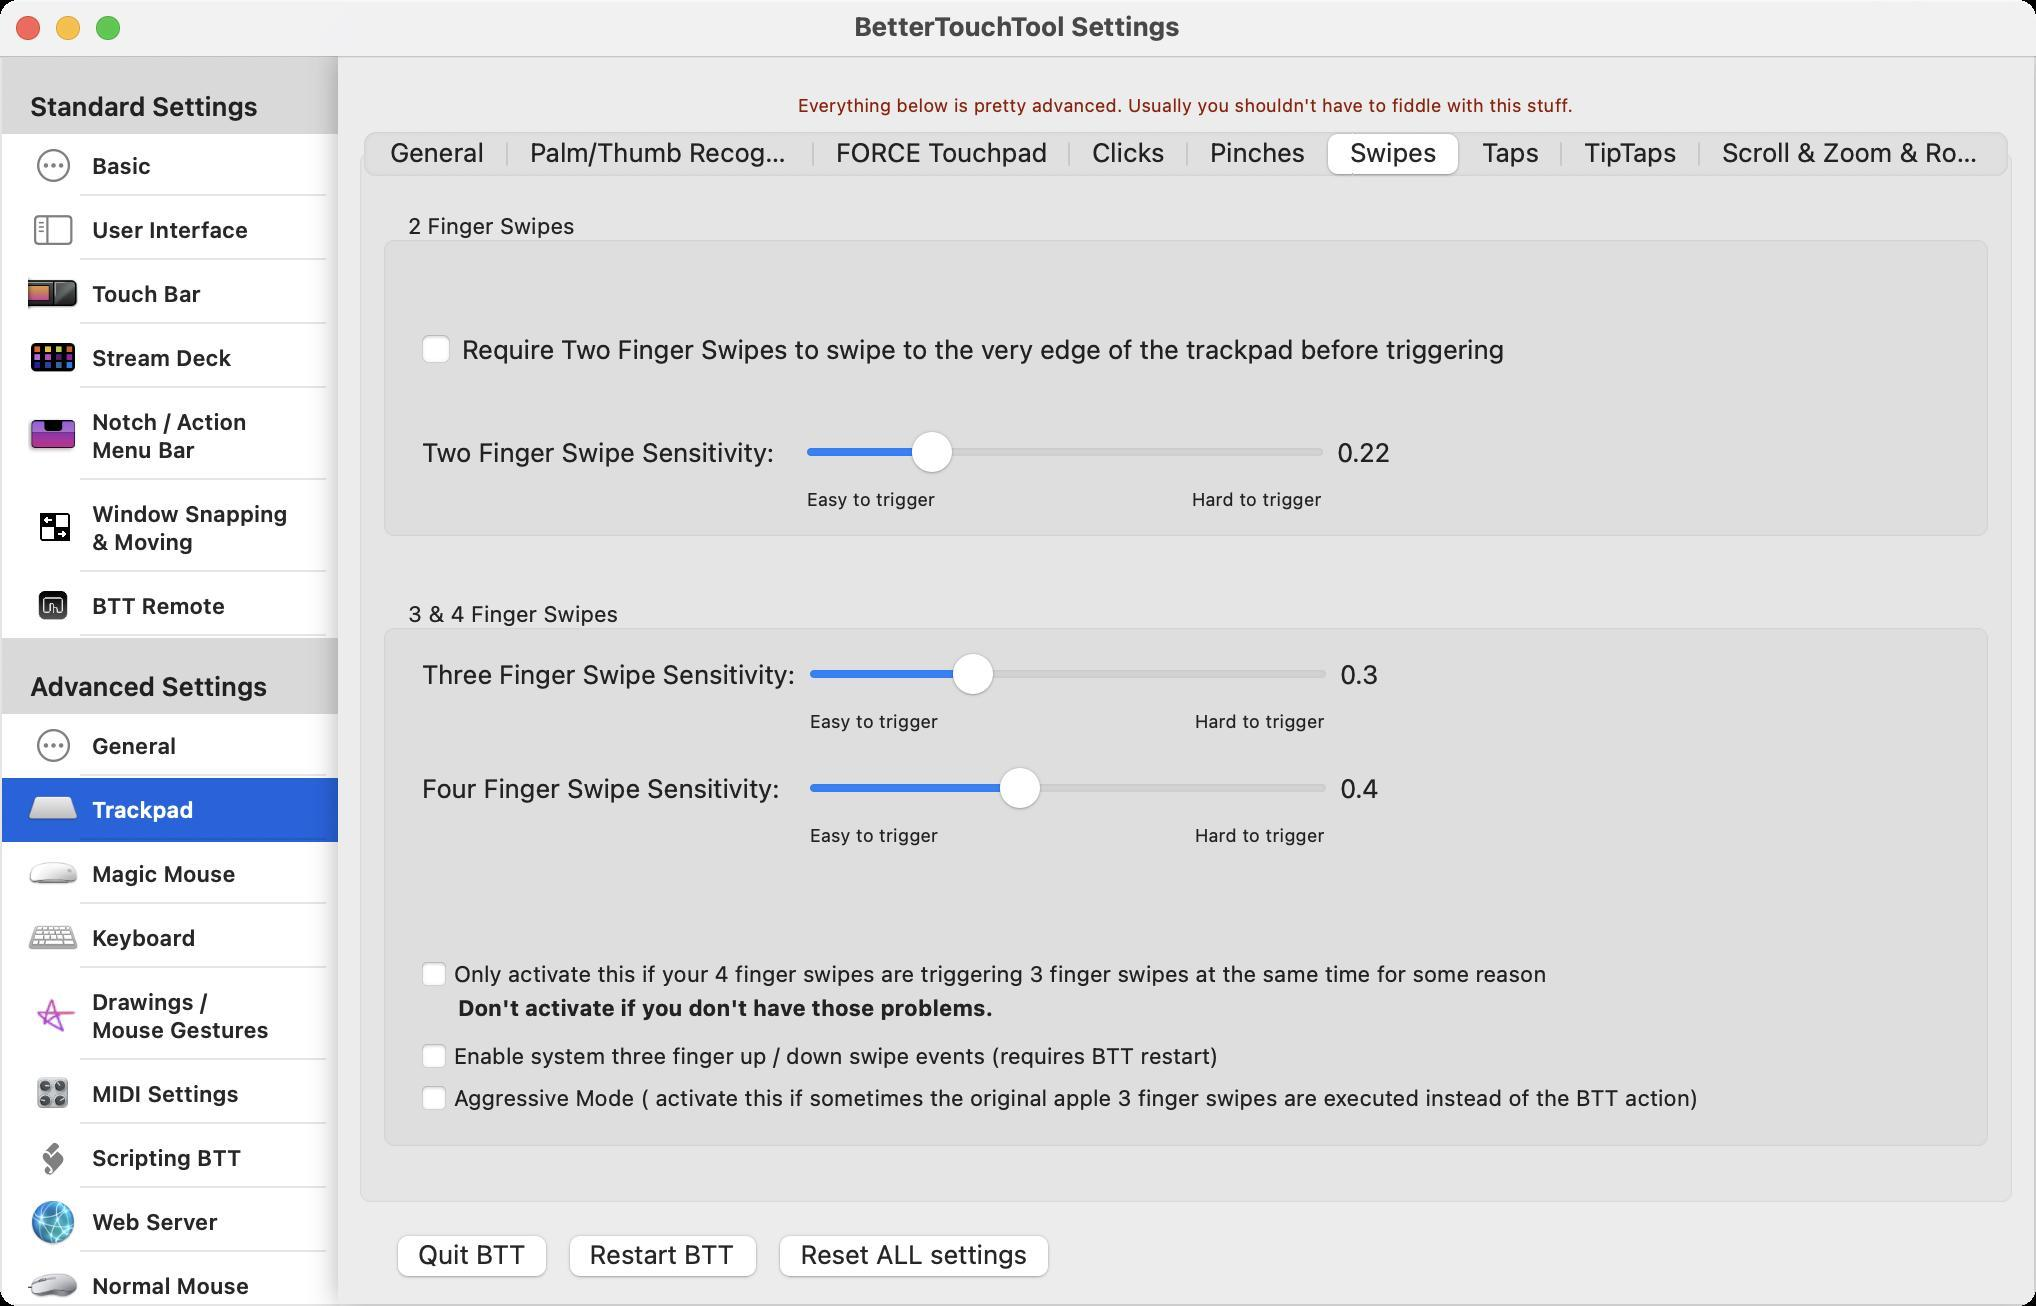
Accessibility tree:
{"name": "BetterTouchTool_Settings", "role": "AXWindow", "description": null, "role_description": "standard window", "value": null, "position": "356.00;180.00", "size": "1018;653", "children": [{"name": null, "role": "AXScrollArea", "description": null, "role_description": "scroll area", "value": null, "position": "0.00;28.00", "size": "170;625", "children": [{"name": null, "role": "AXTable", "description": null, "role_description": "table", "value": null, "position": "1.00;29.00", "size": "168;662", "children": [{"name": null, "role": "AXRow", "description": null, "role_description": "table row", "value": null, "position": "1.00;29.00", "size": "168;38", "children": [{"name": null, "role": "AXCell", "description": null, "role_description": "cell", "value": null, "position": "7.00;30.00", "size": "156;36", "children": [{"name": null, "role": "AXStaticText", "description": null, "role_description": "text", "value": "Standard Settings", "position": "13.00;45.00", "size": "143;16", "children": []}]}]}, {"name": null, "role": "AXRow", "description": null, "role_description": "table row", "value": null, "position": "1.00;67.00", "size": "168;32", "children": [{"name": null, "role": "AXCell", "description": null, "role_description": "cell", "value": null, "position": "7.00;68.00", "size": "156;30", "children": [{"name": null, "role": "AXImage", "description": "action", "role_description": "image", "value": null, "position": "14.00;64.50", "size": "25;36", "children": []}, {"name": null, "role": "AXStaticText", "description": null, "role_description": "text", "value": "Basic", "position": "44.00;76.00", "size": "112;14", "children": []}]}]}, {"name": null, "role": "AXRow", "description": null, "role_description": "table row", "value": null, "position": "1.00;99.00", "size": "168;32", "children": [{"name": null, "role": "AXCell", "description": null, "role_description": "cell", "value": null, "position": "7.00;100.00", "size": "156;30", "children": [{"name": null, "role": "AXImage", "description": "sidebar", "role_description": "image", "value": null, "position": "14.00;98.00", "size": "26;34", "children": []}, {"name": null, "role": "AXStaticText", "description": null, "role_description": "text", "value": "User Interface", "position": "44.00;108.00", "size": "112;14", "children": []}]}]}, {"name": null, "role": "AXRow", "description": null, "role_description": "table row", "value": null, "position": "1.00;131.00", "size": "168;32", "children": [{"name": null, "role": "AXCell", "description": null, "role_description": "cell", "value": null, "position": "7.00;132.00", "size": "156;30", "children": [{"name": null, "role": "AXImage", "description": "touchbar pop", "role_description": "image", "value": null, "position": "14.00;134.50", "size": "25;25", "children": []}, {"name": null, "role": "AXStaticText", "description": null, "role_description": "text", "value": "Touch Bar", "position": "44.00;140.00", "size": "112;14", "children": []}]}]}, {"name": null, "role": "AXRow", "description": null, "role_description": "table row", "value": null, "position": "1.00;163.00", "size": "168;32", "children": [{"name": null, "role": "AXCell", "description": null, "role_description": "cell", "value": null, "position": "7.00;164.00", "size": "156;30", "children": [{"name": null, "role": "AXImage", "description": "streamdeck pop", "role_description": "image", "value": null, "position": "14.00;166.50", "size": "25;25", "children": []}, {"name": null, "role": "AXStaticText", "description": null, "role_description": "text", "value": "Stream Deck", "position": "44.00;172.00", "size": "112;14", "children": []}]}]}, {"name": null, "role": "AXRow", "description": null, "role_description": "table row", "value": null, "position": "1.00;195.00", "size": "168;46", "children": [{"name": null, "role": "AXCell", "description": null, "role_description": "cell", "value": null, "position": "7.00;196.00", "size": "156;44", "children": [{"name": null, "role": "AXImage", "description": "floating bar pop", "role_description": "image", "value": null, "position": "14.00;205.50", "size": "25;25", "children": []}, {"name": null, "role": "AXStaticText", "description": null, "role_description": "text", "value": "Notch / Action Menu Bar", "position": "44.00;204.00", "size": "112;28", "children": []}]}]}, {"name": null, "role": "AXRow", "description": null, "role_description": "table row", "value": null, "position": "1.00;241.00", "size": "168;46", "children": [{"name": null, "role": "AXCell", "description": null, "role_description": "cell", "value": null, "position": "7.00;242.00", "size": "156;44", "children": [{"name": null, "role": "AXImage", "description": "BSTMenubarIcon", "role_description": "image", "value": null, "position": "14.00;251.50", "size": "25;25", "children": []}, {"name": null, "role": "AXStaticText", "description": null, "role_description": "text", "value": "Window Snapping & Moving", "position": "44.00;250.00", "size": "112;28", "children": []}]}]}, {"name": null, "role": "AXRow", "description": null, "role_description": "table row", "value": null, "position": "1.00;287.00", "size": "168;32", "children": [{"name": null, "role": "AXCell", "description": null, "role_description": "cell", "value": null, "position": "7.00;288.00", "size": "156;30", "children": [{"name": null, "role": "AXImage", "description": "btt pop", "role_description": "image", "value": null, "position": "14.00;290.50", "size": "25;25", "children": []}, {"name": null, "role": "AXStaticText", "description": null, "role_description": "text", "value": "BTT Remote", "position": "44.00;296.00", "size": "112;14", "children": []}]}]}, {"name": null, "role": "AXRow", "description": null, "role_description": "table row", "value": null, "position": "1.00;319.00", "size": "168;38", "children": [{"name": null, "role": "AXCell", "description": null, "role_description": "cell", "value": null, "position": "7.00;320.00", "size": "156;36", "children": [{"name": null, "role": "AXStaticText", "description": null, "role_description": "text", "value": "Advanced Settings", "position": "13.00;335.00", "size": "143;16", "children": []}]}]}, {"name": null, "role": "AXRow", "description": null, "role_description": "table row", "value": null, "position": "1.00;357.00", "size": "168;32", "children": [{"name": null, "role": "AXCell", "description": null, "role_description": "cell", "value": null, "position": "7.00;358.00", "size": "156;30", "children": [{"name": null, "role": "AXImage", "description": "action", "role_description": "image", "value": null, "position": "14.00;354.50", "size": "25;36", "children": []}, {"name": null, "role": "AXStaticText", "description": null, "role_description": "text", "value": "General", "position": "44.00;366.00", "size": "112;14", "children": []}]}]}, {"name": null, "role": "AXRow", "description": null, "role_description": "table row", "value": null, "position": "1.00;389.00", "size": "168;32", "children": [{"name": null, "role": "AXCell", "description": null, "role_description": "cell", "value": null, "position": "7.00;390.00", "size": "156;30", "children": [{"name": null, "role": "AXImage", "description": "trackpad pop", "role_description": "image", "value": null, "position": "14.00;392.50", "size": "25;25", "children": []}, {"name": null, "role": "AXStaticText", "description": null, "role_description": "text", "value": "Trackpad", "position": "44.00;398.00", "size": "112;14", "children": []}]}]}, {"name": null, "role": "AXRow", "description": null, "role_description": "table row", "value": null, "position": "1.00;421.00", "size": "168;32", "children": [{"name": null, "role": "AXCell", "description": null, "role_description": "cell", "value": null, "position": "7.00;422.00", "size": "156;30", "children": [{"name": null, "role": "AXImage", "description": "magicmouse pop", "role_description": "image", "value": null, "position": "14.00;424.50", "size": "25;25", "children": []}, {"name": null, "role": "AXStaticText", "description": null, "role_description": "text", "value": "Magic Mouse", "position": "44.00;430.00", "size": "112;14", "children": []}]}]}, {"name": null, "role": "AXRow", "description": null, "role_description": "table row", "value": null, "position": "1.00;453.00", "size": "168;32", "children": [{"name": null, "role": "AXCell", "description": null, "role_description": "cell", "value": null, "position": "7.00;454.00", "size": "156;30", "children": [{"name": null, "role": "AXImage", "description": "keyboard pop", "role_description": "image", "value": null, "position": "14.00;456.50", "size": "25;25", "children": []}, {"name": null, "role": "AXStaticText", "description": null, "role_description": "text", "value": "Keyboard", "position": "44.00;462.00", "size": "112;14", "children": []}]}]}, {"name": null, "role": "AXRow", "description": null, "role_description": "table row", "value": null, "position": "1.00;485.00", "size": "168;46", "children": [{"name": null, "role": "AXCell", "description": null, "role_description": "cell", "value": null, "position": "7.00;486.00", "size": "156;44", "children": [{"name": null, "role": "AXImage", "description": "drawings pop", "role_description": "image", "value": null, "position": "14.00;495.50", "size": "25;25", "children": []}, {"name": null, "role": "AXStaticText", "description": null, "role_description": "text", "value": "Drawings / Mouse Gestures", "position": "44.00;494.00", "size": "112;28", "children": []}]}]}, {"name": null, "role": "AXRow", "description": null, "role_description": "table row", "value": null, "position": "1.00;531.00", "size": "168;32", "children": [{"name": null, "role": "AXCell", "description": null, "role_description": "cell", "value": null, "position": "7.00;532.00", "size": "156;30", "children": [{"name": null, "role": "AXImage", "description": "midi pop", "role_description": "image", "value": null, "position": "14.00;534.50", "size": "25;25", "children": []}, {"name": null, "role": "AXStaticText", "description": null, "role_description": "text", "value": "MIDI Settings", "position": "44.00;540.00", "size": "112;14", "children": []}]}]}, {"name": null, "role": "AXRow", "description": null, "role_description": "table row", "value": null, "position": "1.00;563.00", "size": "168;32", "children": [{"name": null, "role": "AXCell", "description": null, "role_description": "cell", "value": null, "position": "7.00;564.00", "size": "156;30", "children": [{"name": null, "role": "AXImage", "description": "script", "role_description": "image", "value": null, "position": "14.00;566.50", "size": "25;25", "children": []}, {"name": null, "role": "AXStaticText", "description": null, "role_description": "text", "value": "Scripting BTT", "position": "44.00;572.00", "size": "112;14", "children": []}]}]}, {"name": null, "role": "AXRow", "description": null, "role_description": "table row", "value": null, "position": "1.00;595.00", "size": "168;32", "children": [{"name": null, "role": "AXCell", "description": null, "role_description": "cell", "value": null, "position": "7.00;596.00", "size": "156;30", "children": [{"name": null, "role": "AXImage", "description": "network", "role_description": "image", "value": null, "position": "14.00;598.50", "size": "25;25", "children": []}, {"name": null, "role": "AXStaticText", "description": null, "role_description": "text", "value": "Web Server", "position": "44.00;604.00", "size": "112;14", "children": []}]}]}, {"name": null, "role": "AXRow", "description": null, "role_description": "table row", "value": null, "position": "1.00;627.00", "size": "168;32", "children": [{"name": null, "role": "AXCell", "description": null, "role_description": "cell", "value": null, "position": "7.00;628.00", "size": "156;30", "children": [{"name": null, "role": "AXImage", "description": "normal mouse pop", "role_description": "image", "value": null, "position": "14.00;630.50", "size": "25;25", "children": []}, {"name": null, "role": "AXStaticText", "description": null, "role_description": "text", "value": "Normal Mouse", "position": "44.00;636.00", "size": "112;14", "children": []}]}]}, {"name": null, "role": "AXRow", "description": null, "role_description": "table row", "value": null, "position": "1.00;659.00", "size": "168;32", "children": [{"name": null, "role": "AXCell", "description": null, "role_description": "cell", "value": null, "position": "7.00;660.00", "size": "156;30", "children": [{"name": null, "role": "AXImage", "description": "synchronize", "role_description": "image", "value": null, "position": "14.00;662.50", "size": "25;25", "children": []}, {"name": null, "role": "AXStaticText", "description": null, "role_description": "text", "value": "Sync", "position": "44.00;668.00", "size": "31;14", "children": []}]}]}, {"name": null, "role": "AXColumn", "description": null, "role_description": "column", "value": null, "position": "1.00;29.00", "size": "168;662", "children": []}]}, {"name": null, "role": "AXScrollBar", "description": null, "role_description": "scroll bar", "value": 0.0, "position": "153.00;29.00", "size": "16;623", "children": [{"name": null, "role": "AXValueIndicator", "description": null, "role_description": "value indicator", "value": 0.0, "position": "157.00;30.00", "size": "12;584", "children": []}, {"name": null, "role": "AXButton", "description": null, "role_description": "increment arrow button", "value": null, "position": "153.00;29.00", "size": "0;0", "children": []}, {"name": null, "role": "AXButton", "description": null, "role_description": "decrement arrow button", "value": null, "position": "153.00;29.00", "size": "0;0", "children": []}, {"name": null, "role": "AXButton", "description": null, "role_description": "increment page button", "value": null, "position": "157.00;614.50", "size": "12;38", "children": []}, {"name": null, "role": "AXButton", "description": null, "role_description": "decrement page button", "value": null, "position": "157.00;29.00", "size": "12;1", "children": []}]}]}, {"name": null, "role": "AXStaticText", "description": null, "role_description": "text", "value": "Everything below is pretty advanced. Usually you shouldn't have to fiddle with this stuff.", "position": "397.00;47.00", "size": "392;11", "children": []}, {"name": "Restart_BTT", "role": "AXButton", "description": null, "role_description": "button", "value": null, "position": "278.00;613.00", "size": "107;32", "children": []}, {"name": "Reset_ALL_settings", "role": "AXButton", "description": null, "role_description": "button", "value": null, "position": "383.00;613.00", "size": "148;32", "children": []}, {"name": "Quit_BTT", "role": "AXButton", "description": null, "role_description": "button", "value": null, "position": "192.00;613.00", "size": "88;32", "children": []}, {"name": null, "role": "AXTabGroup", "description": null, "role_description": "tab group", "value": "{\n    \"name\": \"Swipes\",\n    \"role\": \"AXRadioButton\",\n    \"description\": null,\n    \"role_description\": \"tab\",\n    \"value\": 1,\n    \"position\": \"664.00;65.00\",\n    \"size\": \"66;24\",\n    \"children\": []\n}", "position": "173.00;60.00", "size": "840;551", "children": [{"name": "General", "role": "AXRadioButton", "description": null, "role_description": "tab", "value": 0, "position": "184.00;65.00", "size": "70;24", "children": []}, {"name": "Palm/Thumb_Recognition", "role": "AXRadioButton", "description": null, "role_description": "tab", "value": 0, "position": "254.00;65.00", "size": "153;24", "children": []}, {"name": "FORCE_Touchpad", "role": "AXRadioButton", "description": null, "role_description": "tab", "value": 0, "position": "407.00;65.00", "size": "128;24", "children": []}, {"name": "Clicks", "role": "AXRadioButton", "description": null, "role_description": "tab", "value": 0, "position": "535.00;65.00", "size": "59;24", "children": []}, {"name": "Pinches", "role": "AXRadioButton", "description": null, "role_description": "tab", "value": 0, "position": "594.00;65.00", "size": "70;24", "children": []}, {"name": "Swipes", "role": "AXRadioButton", "description": null, "role_description": "tab", "value": 1, "position": "664.00;65.00", "size": "66;24", "children": []}, {"name": "Taps", "role": "AXRadioButton", "description": null, "role_description": "tab", "value": 0, "position": "730.00;65.00", "size": "51;24", "children": []}, {"name": "TipTaps", "role": "AXRadioButton", "description": null, "role_description": "tab", "value": 0, "position": "781.00;65.00", "size": "69;24", "children": []}, {"name": "Scroll_&_Zoom_&_Rotate", "role": "AXRadioButton", "description": null, "role_description": "tab", "value": 0, "position": "850.00;65.00", "size": "152;24", "children": []}, {"name": null, "role": "AXGroup", "description": null, "role_description": "group", "value": null, "position": "189.00;300.00", "size": "808;277", "children": [{"name": "Only_activate_this_if_your_4_finger_swipes_are_triggering_3_finger_swipes_at_the_same_time_for_some_reason", "role": "AXCheckBox", "description": null, "role_description": "checkbox", "value": 0, "position": "210.00;479.00", "size": "568;16", "children": []}, {"name": "Enable_system_three_finger_up_/_down_swipe_events_(requires_BTT_restart)", "role": "AXCheckBox", "description": null, "role_description": "checkbox", "value": 0, "position": "210.00;520.00", "size": "404;16", "children": []}, {"name": null, "role": "AXStaticText", "description": null, "role_description": "text", "value": "Don't activate if you don't have those problems.", "position": "227.00;497.00", "size": "272;14", "children": []}, {"name": "Aggressive_Mode_(_activate_this_if_sometimes_the_original_apple_3_finger_swipes_are_executed_instead_of_the_BTT_action)", "role": "AXCheckBox", "description": null, "role_description": "checkbox", "value": 0, "position": "210.00;541.00", "size": "644;16", "children": []}, {"name": null, "role": "AXSlider", "description": null, "role_description": "slider", "value": 0.3, "position": "403.00;325.00", "size": "262;28", "children": [{"name": null, "role": "AXValueIndicator", "description": null, "role_description": "value indicator", "value": 0.3, "position": "474.50;325.00", "size": "24;28", "children": []}]}, {"name": null, "role": "AXStaticText", "description": null, "role_description": "text", "value": "Three Finger Swipe Sensitivity:", "position": "209.00;329.00", "size": "191;16", "children": []}, {"name": null, "role": "AXStaticText", "description": null, "role_description": "text", "value": "0.3", "position": "668.00;329.00", "size": "24;16", "children": []}, {"name": null, "role": "AXStaticText", "description": null, "role_description": "text", "value": "Easy to trigger", "position": "403.00;355.00", "size": "68;11", "children": []}, {"name": null, "role": "AXStaticText", "description": null, "role_description": "text", "value": "Hard to trigger", "position": "595.50;355.00", "size": "70;11", "children": []}, {"name": null, "role": "AXSlider", "description": null, "role_description": "slider", "value": 0.4, "position": "403.00;382.00", "size": "262;28", "children": [{"name": null, "role": "AXValueIndicator", "description": null, "role_description": "value indicator", "value": 0.4, "position": "498.00;382.00", "size": "24;28", "children": []}]}, {"name": null, "role": "AXStaticText", "description": null, "role_description": "text", "value": "Four Finger Swipe Sensitivity:", "position": "209.00;386.00", "size": "183;16", "children": []}, {"name": null, "role": "AXStaticText", "description": null, "role_description": "text", "value": "0.4", "position": "668.00;386.00", "size": "24;16", "children": []}, {"name": null, "role": "AXStaticText", "description": null, "role_description": "text", "value": "Easy to trigger", "position": "403.00;412.00", "size": "68;11", "children": []}, {"name": null, "role": "AXStaticText", "description": null, "role_description": "text", "value": "Hard to trigger", "position": "595.50;412.00", "size": "70;11", "children": []}, {"name": null, "role": "AXStaticText", "description": null, "role_description": "text", "value": "3 & 4 Finger Swipes", "position": "200.00;300.00", "size": "114;14", "children": []}]}, {"name": null, "role": "AXGroup", "description": null, "role_description": "group", "value": null, "position": "189.00;106.00", "size": "808;166", "children": [{"name": null, "role": "AXSlider", "description": null, "role_description": "slider", "value": 0.2199999988079071, "position": "401.50;214.00", "size": "262;28", "children": [{"name": null, "role": "AXValueIndicator", "description": null, "role_description": "value indicator", "value": 0.2199999988079071, "position": "454.00;214.00", "size": "24;28", "children": []}]}, {"name": null, "role": "AXStaticText", "description": null, "role_description": "text", "value": "Two Finger Swipe Sensitivity:", "position": "209.00;218.00", "size": "180;16", "children": []}, {"name": null, "role": "AXStaticText", "description": null, "role_description": "text", "value": "0.22", "position": "666.50;218.00", "size": "31;16", "children": []}, {"name": null, "role": "AXStaticText", "description": null, "role_description": "text", "value": "Easy to trigger", "position": "401.50;244.00", "size": "68;11", "children": []}, {"name": null, "role": "AXStaticText", "description": null, "role_description": "text", "value": "Hard to trigger", "position": "594.00;244.00", "size": "70;11", "children": []}, {"name": "Require_Two_Finger_Swipes_to_swipe_to_the_very_edge_of_the_trackpad_before_triggering", "role": "AXCheckBox", "description": null, "role_description": "checkbox", "value": 0, "position": "209.00;146.00", "size": "548;57", "children": []}, {"name": null, "role": "AXStaticText", "description": null, "role_description": "text", "value": "2 Finger Swipes", "position": "200.00;106.00", "size": "92;14", "children": []}]}]}, {"name": null, "role": "AXButton", "description": null, "role_description": "close button", "value": null, "position": "7.00;6.00", "size": "14;16", "children": []}, {"name": null, "role": "AXButton", "description": null, "role_description": "full screen button", "value": null, "position": "47.00;6.00", "size": "14;16", "children": [{"name": null, "role": "AXGroup", "description": null, "role_description": "group", "value": null, "position": "47.00;6.00", "size": "14;16", "children": [{"name": null, "role": "AXGroup", "description": null, "role_description": "group", "value": null, "position": "47.00;6.00", "size": "14;16", "children": []}]}]}, {"name": null, "role": "AXButton", "description": null, "role_description": "minimize button", "value": null, "position": "27.00;6.00", "size": "14;16", "children": []}, {"name": null, "role": "AXStaticText", "description": null, "role_description": "text", "value": "BetterTouchTool Settings", "position": "425.00;5.00", "size": "167;16", "children": []}]}